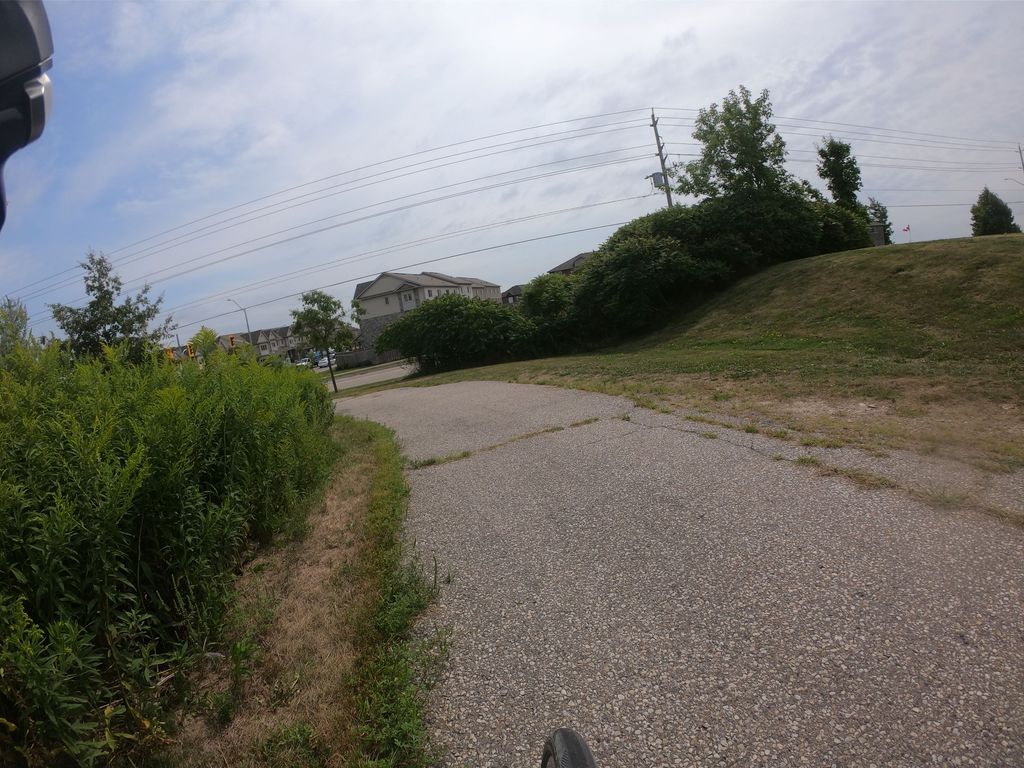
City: kitchener-waterloo